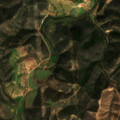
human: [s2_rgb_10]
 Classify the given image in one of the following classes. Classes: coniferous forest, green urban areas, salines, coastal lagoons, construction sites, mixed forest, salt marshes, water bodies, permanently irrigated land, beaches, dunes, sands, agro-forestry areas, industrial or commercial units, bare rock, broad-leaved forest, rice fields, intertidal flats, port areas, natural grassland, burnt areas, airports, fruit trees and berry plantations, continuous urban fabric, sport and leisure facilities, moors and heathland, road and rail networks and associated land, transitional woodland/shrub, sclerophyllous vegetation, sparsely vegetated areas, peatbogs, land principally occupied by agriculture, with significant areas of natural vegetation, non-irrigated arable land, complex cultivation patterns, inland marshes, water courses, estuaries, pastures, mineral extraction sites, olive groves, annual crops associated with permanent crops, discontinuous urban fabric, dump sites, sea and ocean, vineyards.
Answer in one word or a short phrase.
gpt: non-irrigated arable land, land principally occupied by agriculture, with significant areas of natural vegetation, broad-leaved forest, transitional woodland/shrub